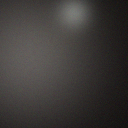
Screen state: off